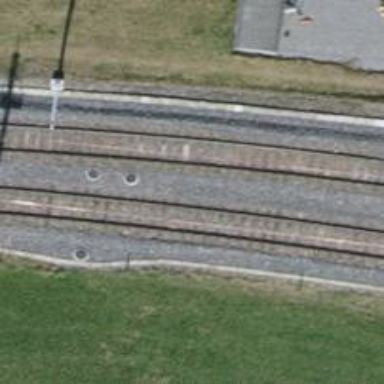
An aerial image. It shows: Single-track electrified railway with contact line.